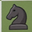
Piece: bN